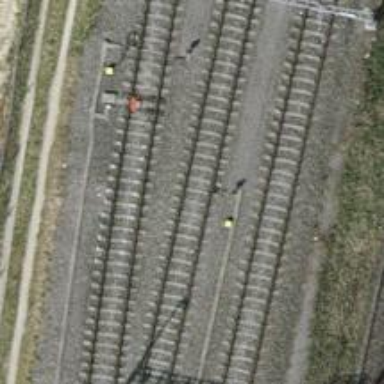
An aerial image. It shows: Railway yard with electrified tracks and single track.